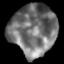
Tissue: lung
Cell type: Endothelial cells
Senescence score: 0.6139
Nuclear area (px): 2313
Mean DAPI intensity: 114.712